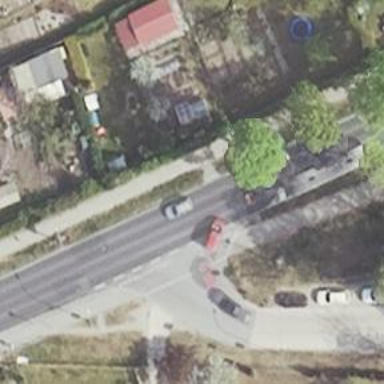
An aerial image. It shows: Uncontrolled crossing along footway.